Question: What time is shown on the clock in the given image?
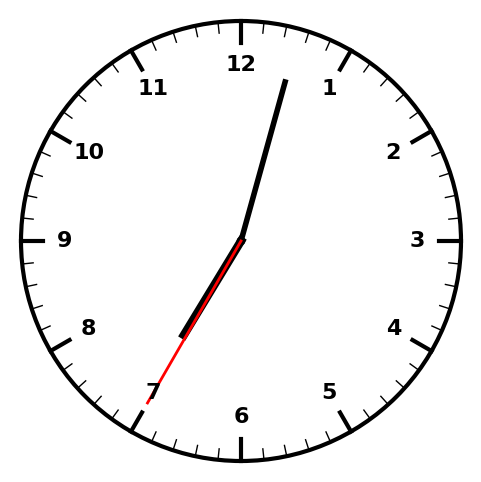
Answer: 07:02:35